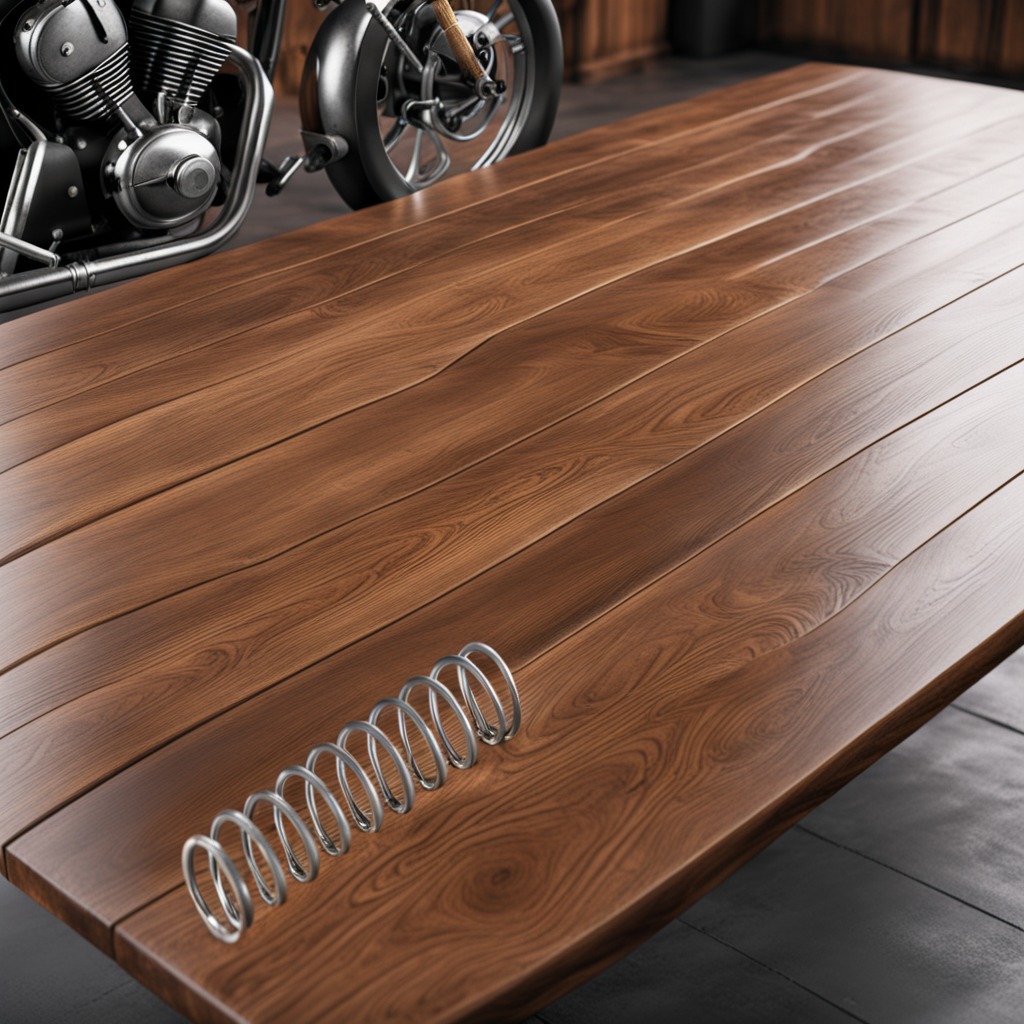
A coiled metal spring lies on an oil-spilled wooden table in a vintage motorcycle garage.